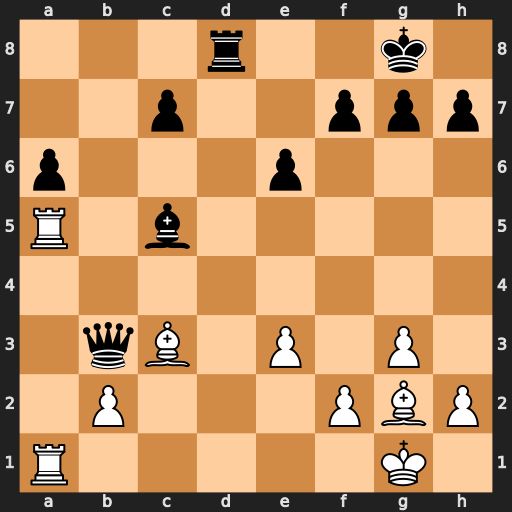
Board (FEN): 3r2k1/2p2ppp/p3p3/R1b5/8/1qB1P1P1/1P3PBP/R5K1
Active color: w
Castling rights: -
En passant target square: -
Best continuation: Rxc5 Rd1+ Rxd1 Qxd1+ Bf1